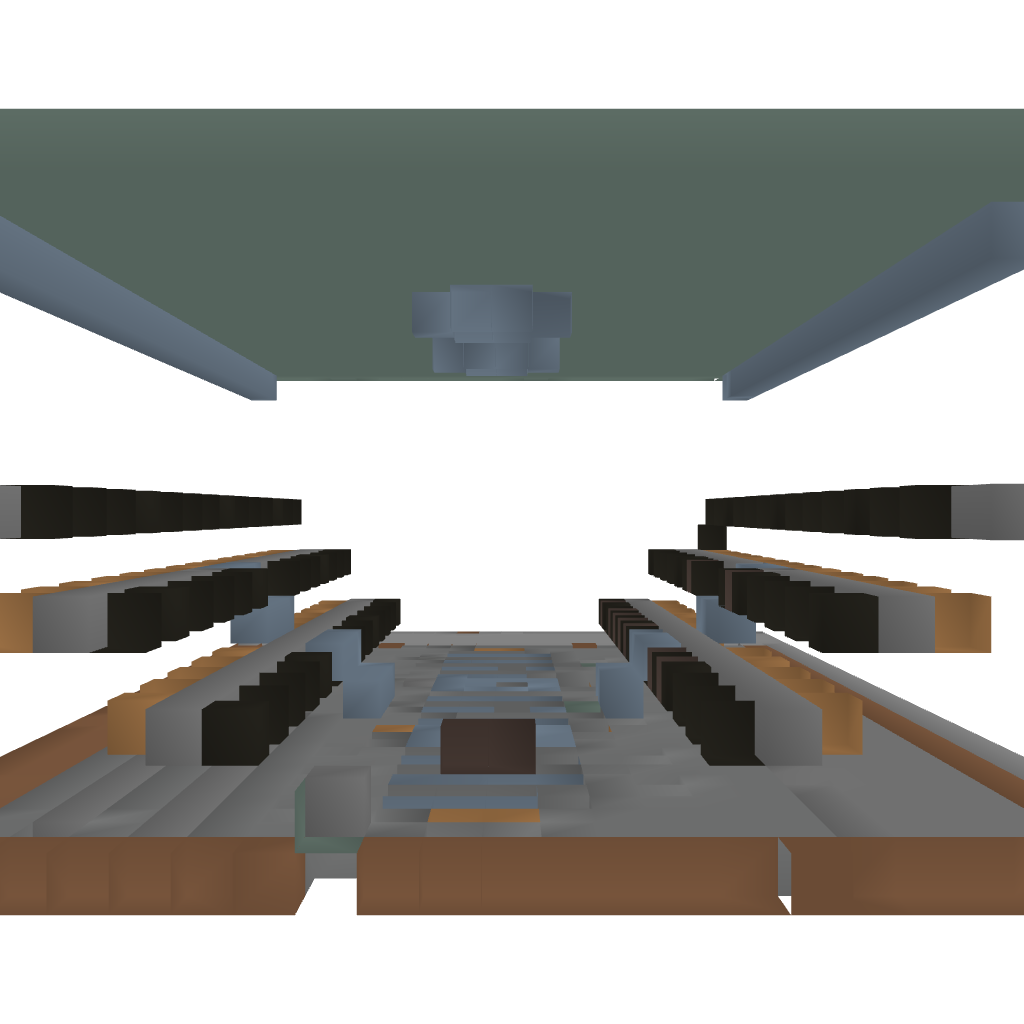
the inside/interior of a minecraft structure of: Shop For Servers